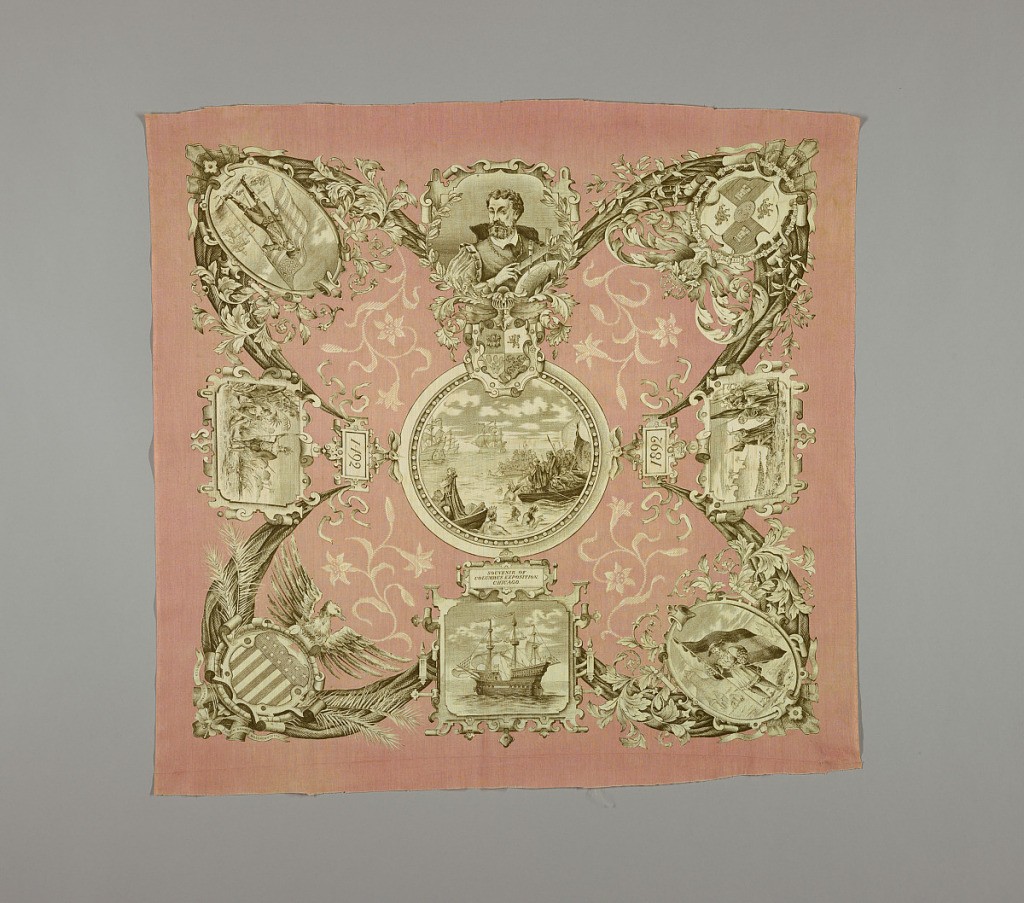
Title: Commemorative square
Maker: Windsor Print Works, North Adams, MA, USA, 1829–1956
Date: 1893
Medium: cotton Technique: printed
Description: Pink square commemorating the 1893 World's Columbian Exposition in Chicago, an event that celebrated the 400th anniversary of Columbus's arrival in the Americas. Nine medallions have depictions of his arrival as well as Spain's coat-of-arms and the American eagle with a shield flag. The dates 1492 and 1892 appear on either side of the central circular medallion.